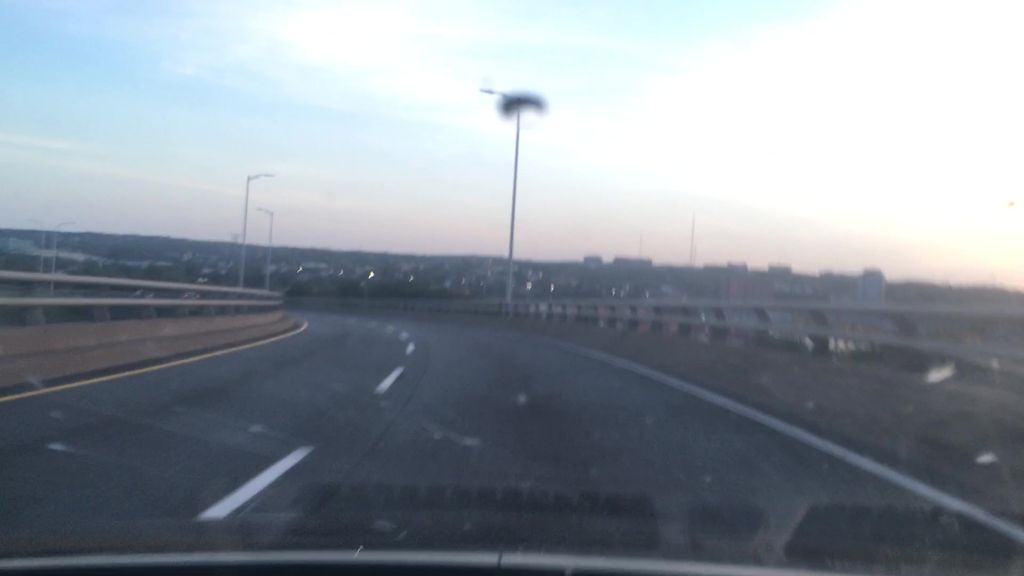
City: halifax